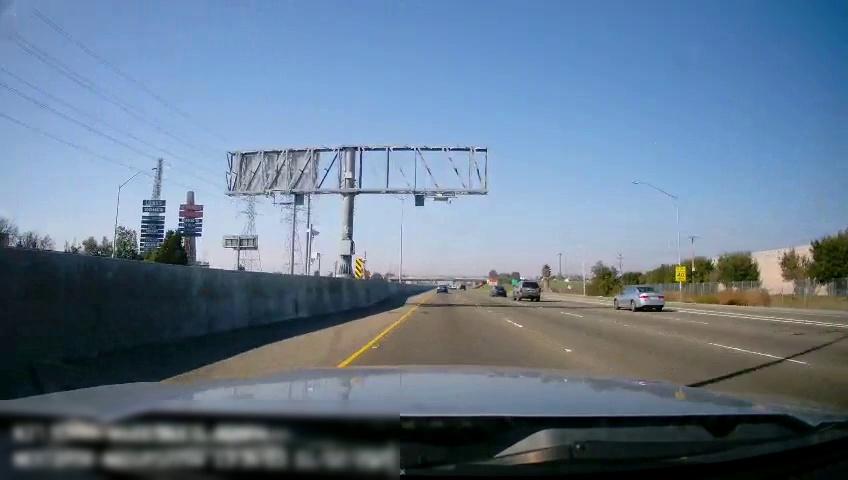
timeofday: Day
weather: Sunny
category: Drivable Space
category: Vehicles | Car
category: Vehicles | SUV
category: Vehicles | Car
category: Vehicles | Car
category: Lanes | Current Lane
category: Lanes | Current Lane
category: Lanes | Alternate Lane
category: Lanes | Alternate Lane
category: Lanes | Alternate Lane
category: Lanes | Alternate Lane
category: Traffic | Signs